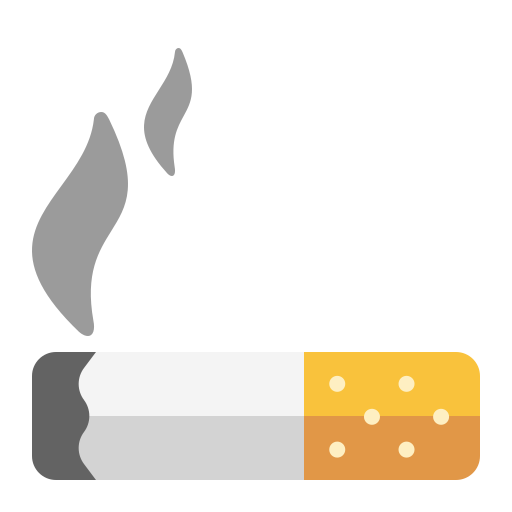
cigarette flat